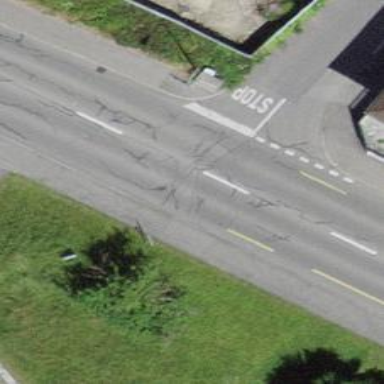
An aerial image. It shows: Secondary road with dedicated cycle lane.